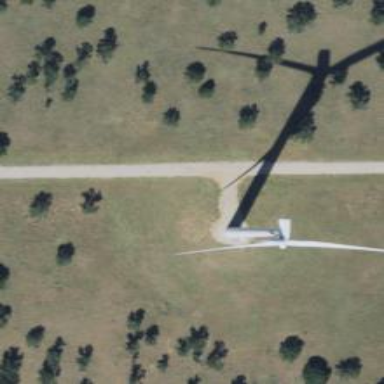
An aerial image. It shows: Wind generator using horizontal axis wind turbines.